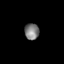
Tissue: skin
Cell type: Epithelial cells
Senescence score: 0.2069
Nuclear area (px): 232
Mean DAPI intensity: 124.168